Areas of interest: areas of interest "Ark Clothing Wholesale Market"
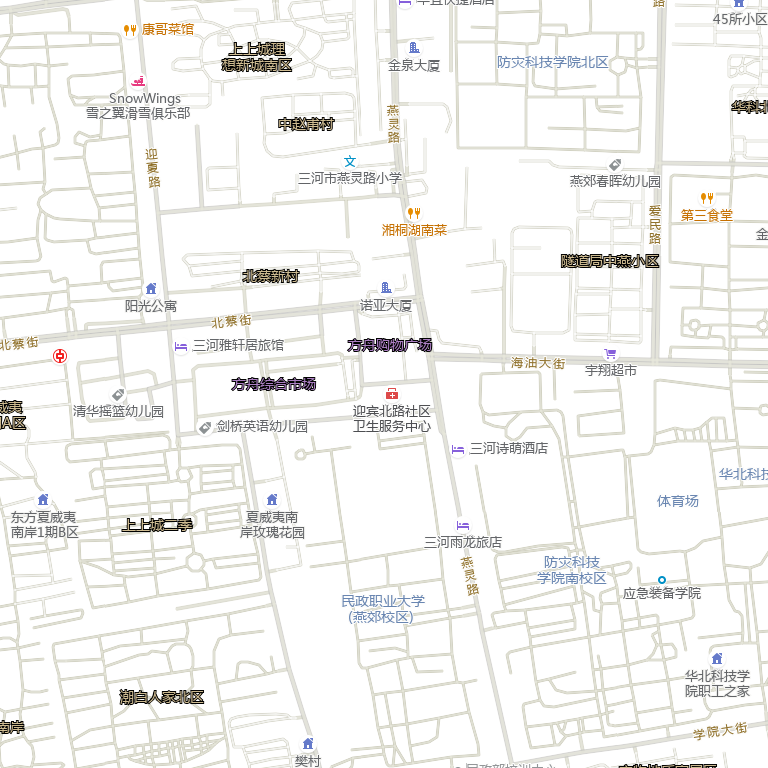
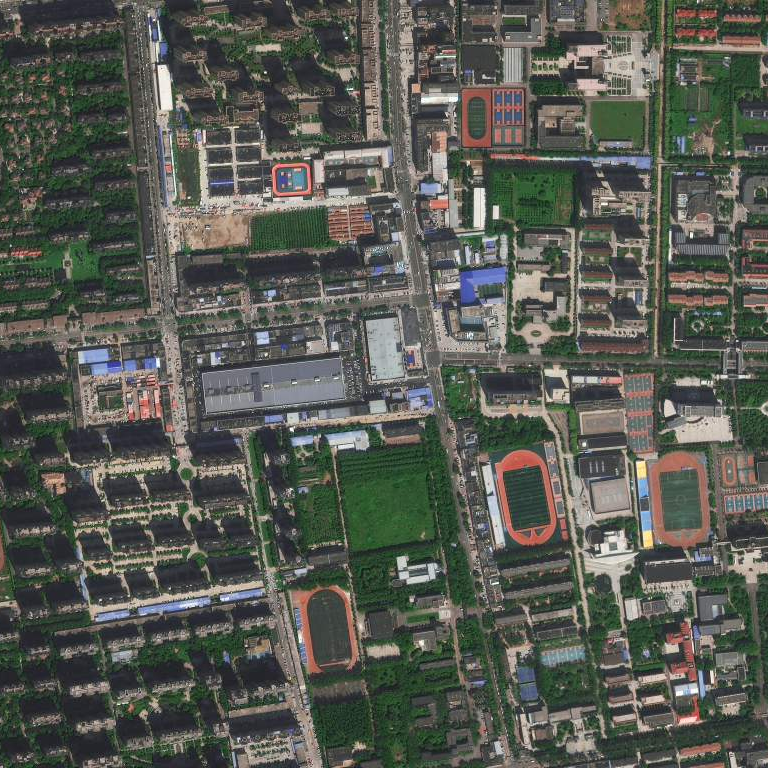